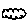
Label: cloud